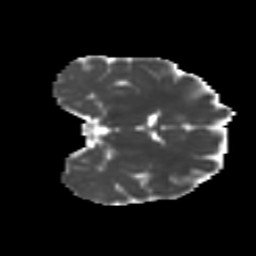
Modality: MD
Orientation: coronal
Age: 17
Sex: female
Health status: ill
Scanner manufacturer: ge
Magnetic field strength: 3 T
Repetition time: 6.752 s
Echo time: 0.079 s